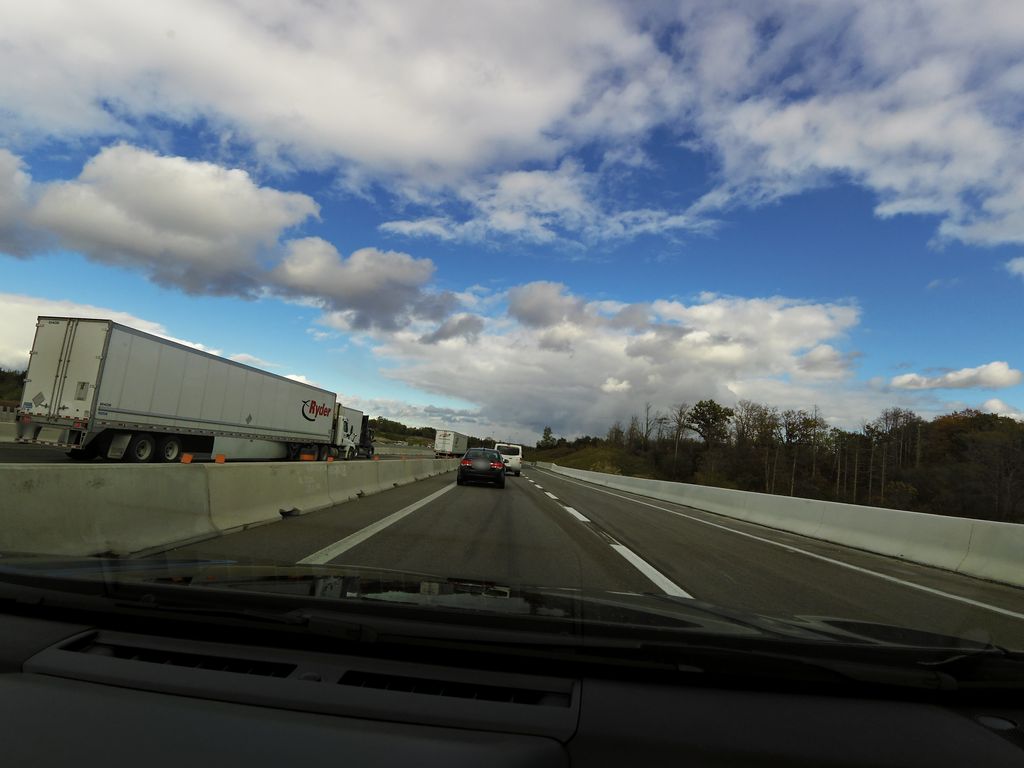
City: kitchener-waterloo